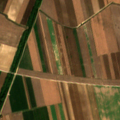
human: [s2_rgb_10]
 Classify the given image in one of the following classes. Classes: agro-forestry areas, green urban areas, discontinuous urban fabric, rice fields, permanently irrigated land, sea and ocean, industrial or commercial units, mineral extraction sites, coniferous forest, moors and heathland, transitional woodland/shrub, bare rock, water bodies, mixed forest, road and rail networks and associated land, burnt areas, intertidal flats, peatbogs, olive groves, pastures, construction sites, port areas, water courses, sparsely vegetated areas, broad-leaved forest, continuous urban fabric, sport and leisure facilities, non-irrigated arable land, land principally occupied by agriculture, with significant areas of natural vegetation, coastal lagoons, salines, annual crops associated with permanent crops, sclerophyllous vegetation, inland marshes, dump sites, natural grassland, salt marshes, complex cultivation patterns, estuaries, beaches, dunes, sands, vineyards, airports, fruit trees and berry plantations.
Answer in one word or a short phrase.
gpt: non-irrigated arable land